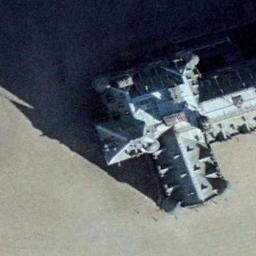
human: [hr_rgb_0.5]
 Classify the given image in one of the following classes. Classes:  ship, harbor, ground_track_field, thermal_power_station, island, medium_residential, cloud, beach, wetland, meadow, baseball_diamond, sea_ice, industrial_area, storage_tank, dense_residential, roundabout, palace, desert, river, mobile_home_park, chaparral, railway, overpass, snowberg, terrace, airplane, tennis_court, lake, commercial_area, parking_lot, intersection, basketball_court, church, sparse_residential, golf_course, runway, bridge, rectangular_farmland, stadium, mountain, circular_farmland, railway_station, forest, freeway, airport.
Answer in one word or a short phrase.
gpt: church